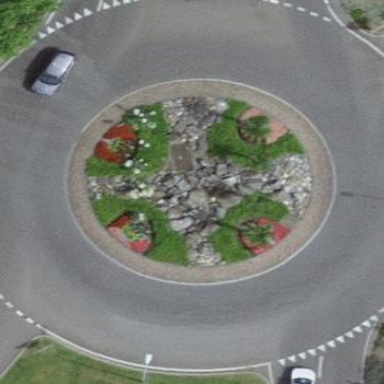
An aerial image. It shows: Secondary road with asphalt surface leading to roundabout.